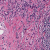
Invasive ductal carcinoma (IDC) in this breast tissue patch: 1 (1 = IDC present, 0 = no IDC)